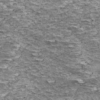
Label: not_dusty